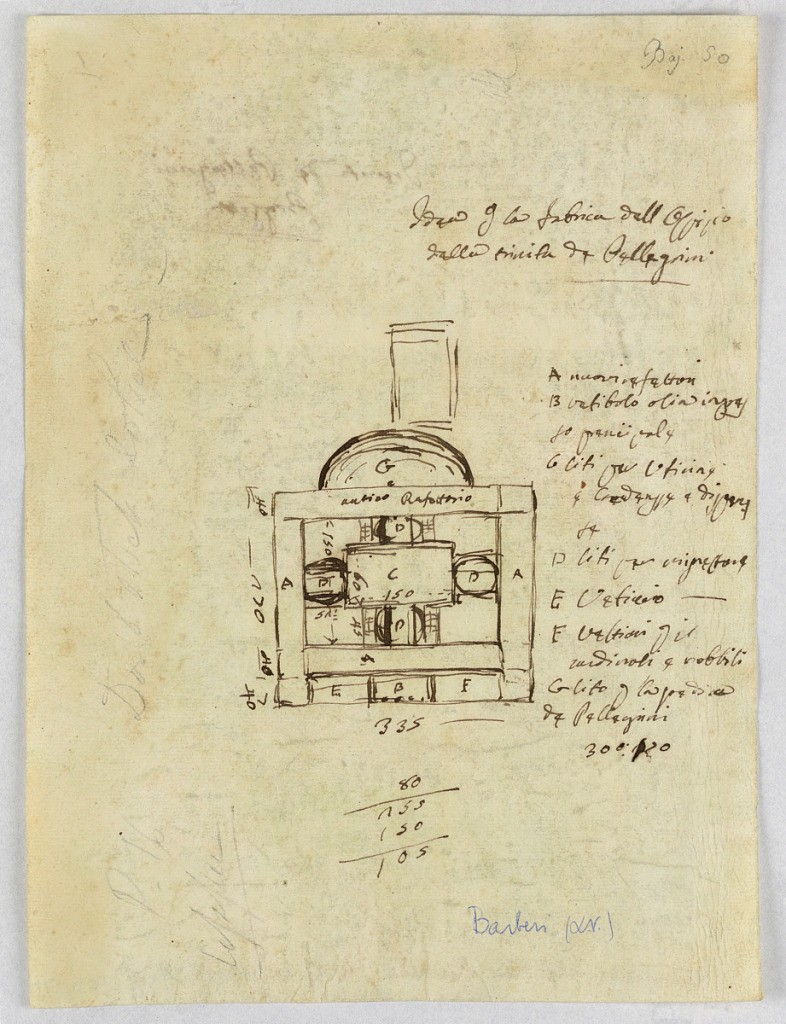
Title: Plan for new administration building for hospital Trinita de Pellegrini
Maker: Giuseppe Barberi, Italian, 1746–1809
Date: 1800–1809
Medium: Pen and brown ink, graphite on off-white laid paper
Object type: Drawing
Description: With measurements and inscribed letters, which are explained at right: "A nuovi refettor / B vestibolo osi ingreo / so precipale / C siti por oficire / e credenesse e disper / se (?) / D siti per vr(?) igestore / E vestiario / F vestiari p(er) il / medinali (?) e robbiti / G sito p(er) la predica / de Pellegrini". Accounts. Caption: "Idea p(er) la fabrica dell officio / della trinita de Pellegrini". Right top corner: "Baji 50"; top center: "abo" (both in graphite). ON verso: "1"; "Trinità de Pellegrini / Progetto".